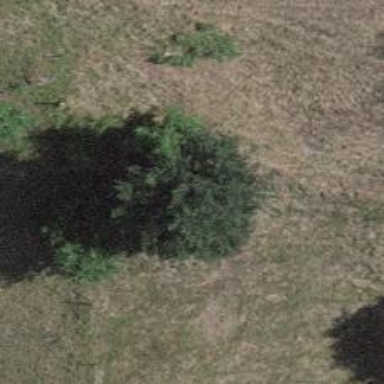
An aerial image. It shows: Beautiful tree in nature.